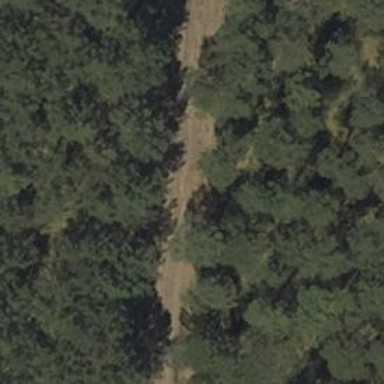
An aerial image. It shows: Track with grade3 tracktype.